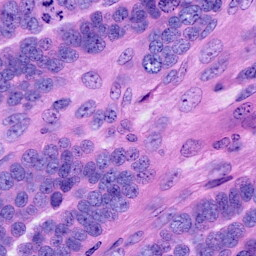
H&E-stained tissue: Ovarian